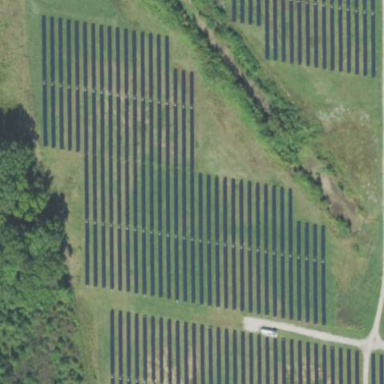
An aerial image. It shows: Solar power generator with photovoltaic panels.